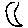
Label: moon